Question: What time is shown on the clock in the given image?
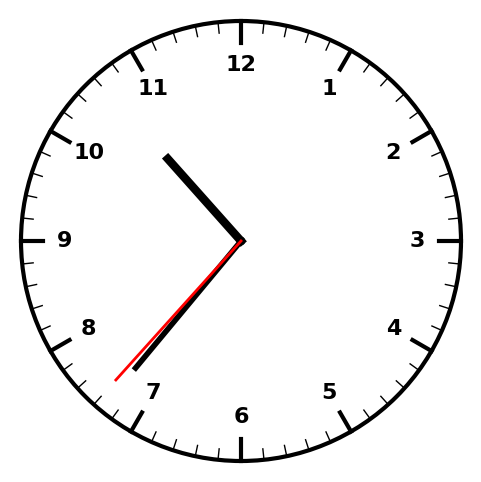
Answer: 10:36:37